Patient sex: M
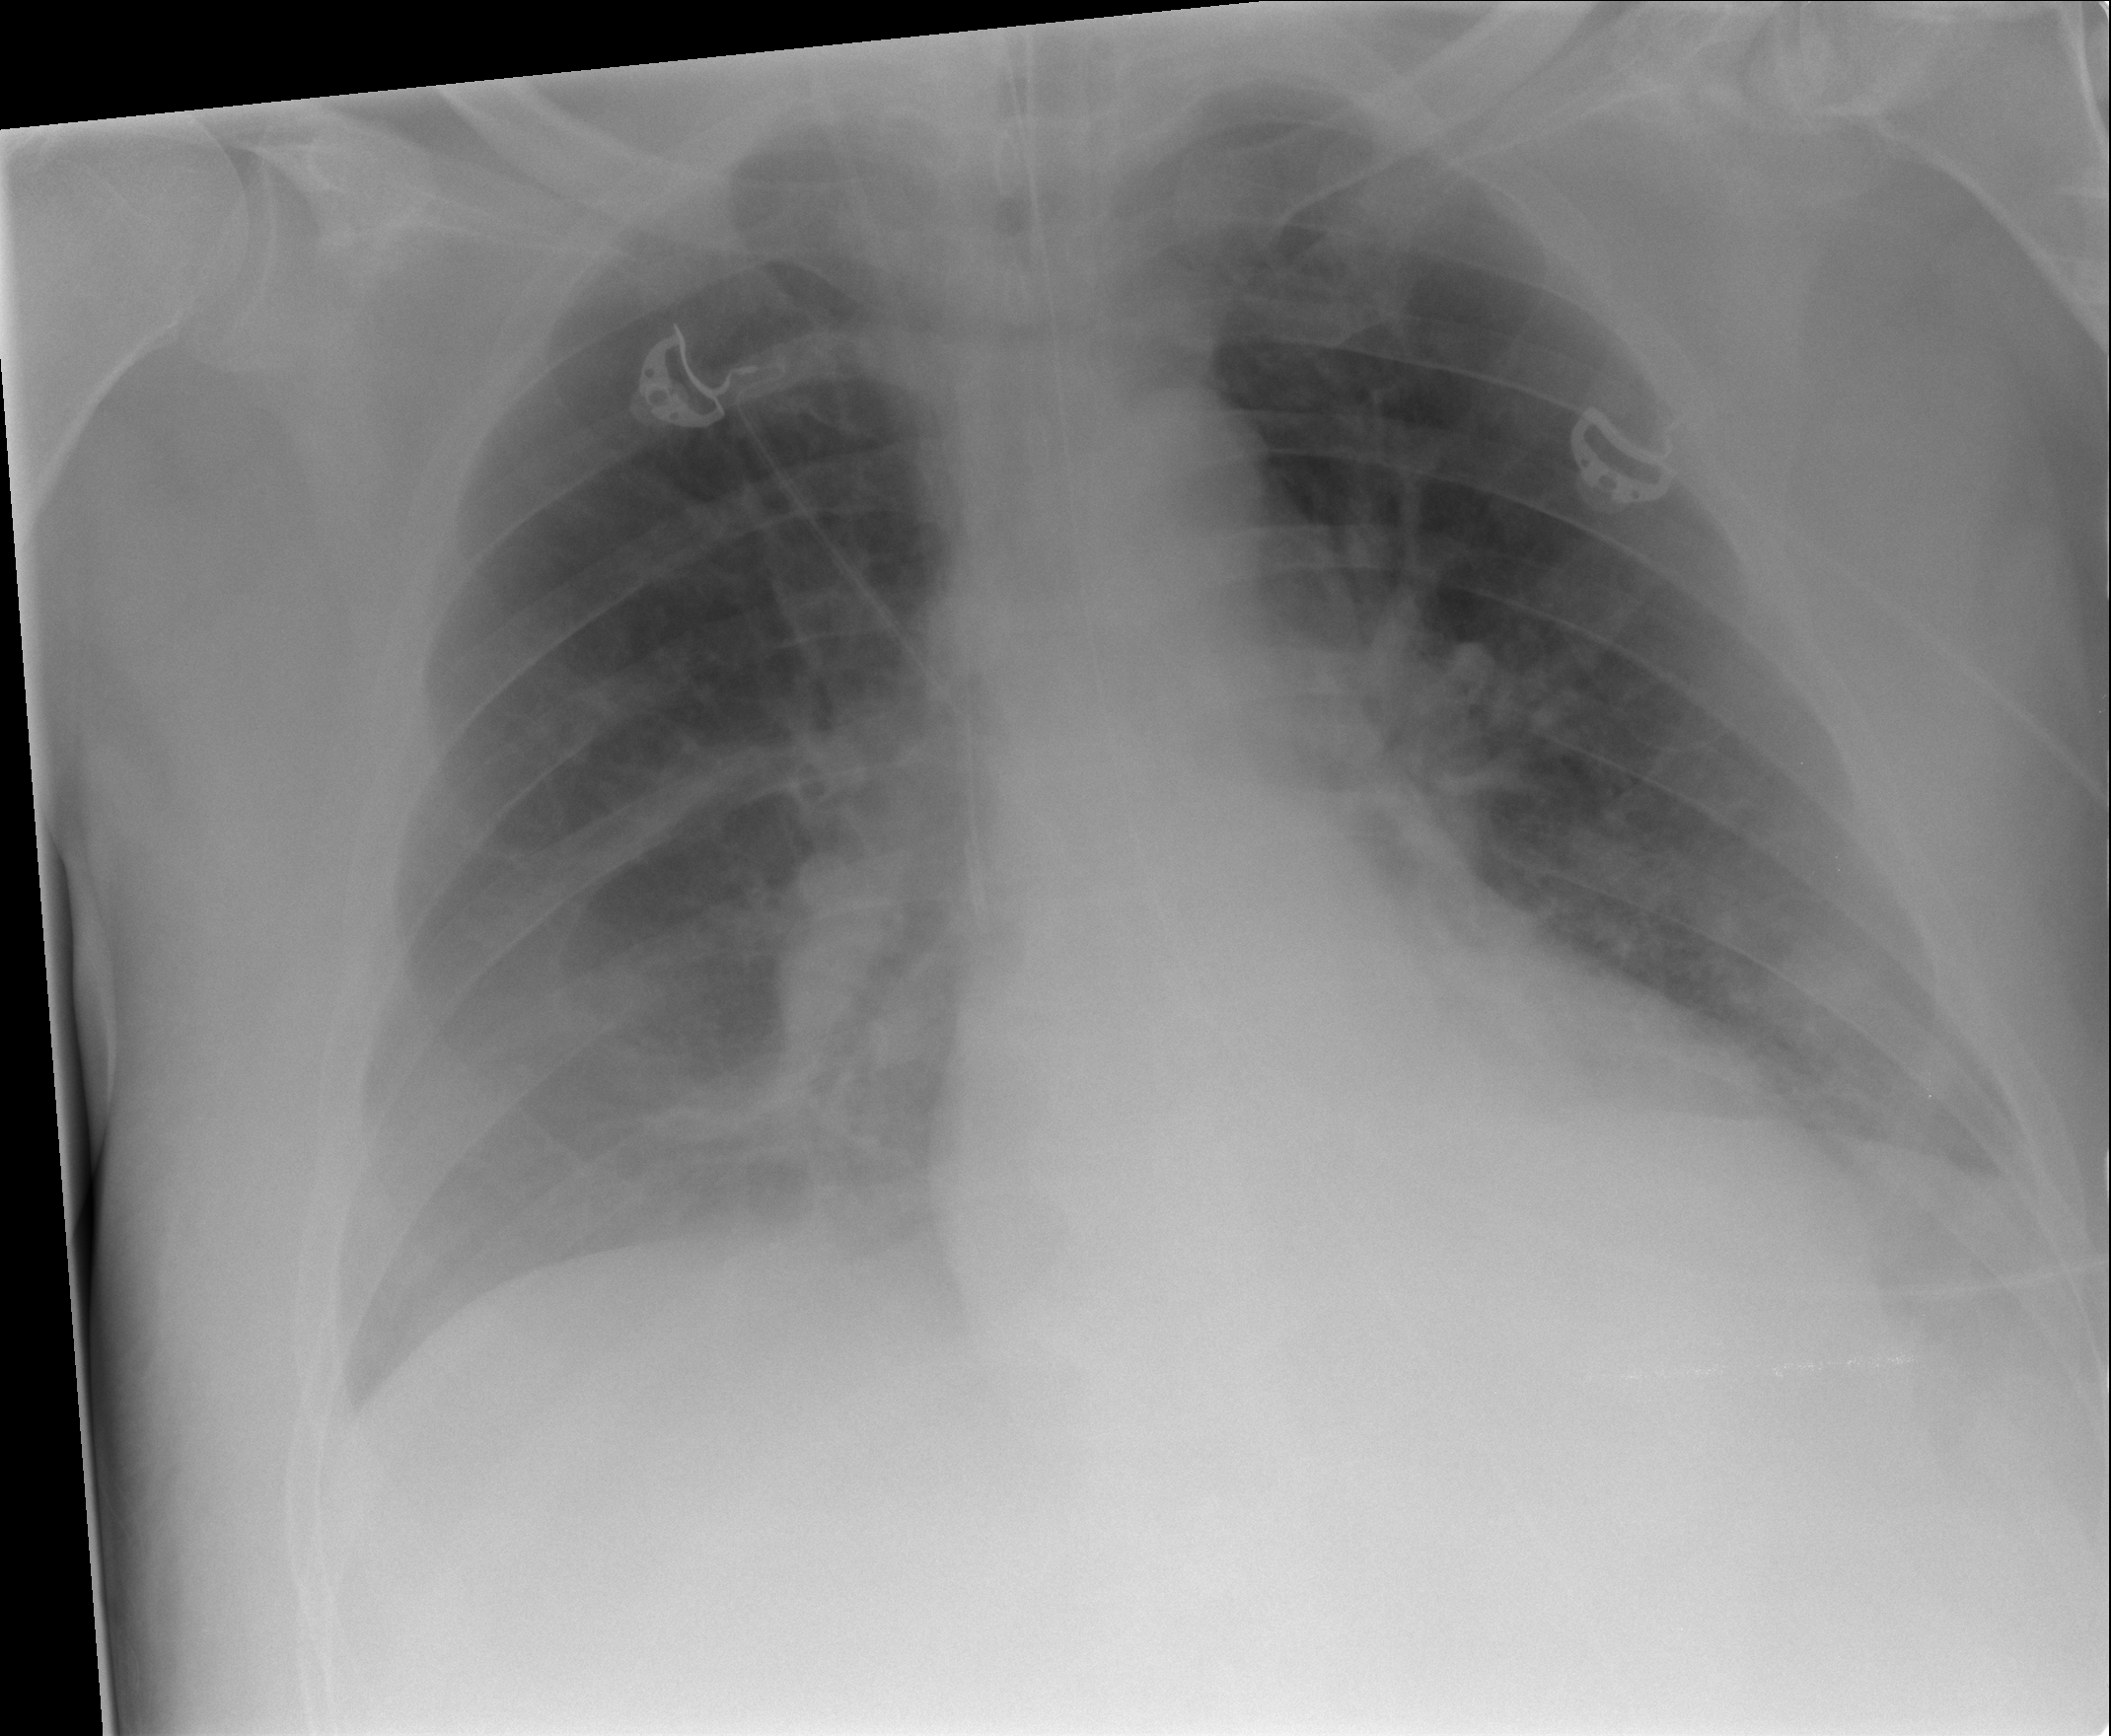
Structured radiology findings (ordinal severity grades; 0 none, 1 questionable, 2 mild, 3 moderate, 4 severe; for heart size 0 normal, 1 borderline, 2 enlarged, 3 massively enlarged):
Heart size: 1
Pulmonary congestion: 0
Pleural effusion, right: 2
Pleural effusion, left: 2
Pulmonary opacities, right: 0
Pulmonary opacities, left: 0
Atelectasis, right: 2
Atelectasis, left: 2